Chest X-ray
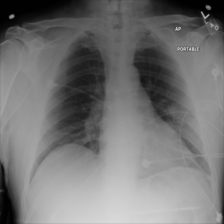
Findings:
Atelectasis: negative
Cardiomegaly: negative
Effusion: negative
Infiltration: negative
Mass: negative
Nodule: negative
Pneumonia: negative
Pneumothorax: negative
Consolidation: negative
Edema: negative
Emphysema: negative
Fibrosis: negative
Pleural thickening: negative
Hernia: negative